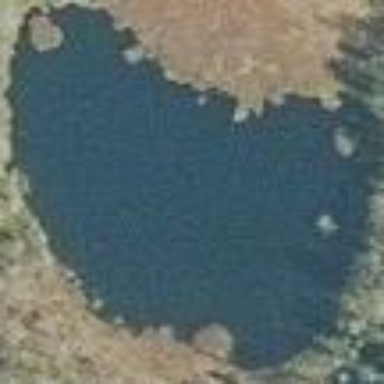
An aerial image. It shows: Pond surrounded by natural water.